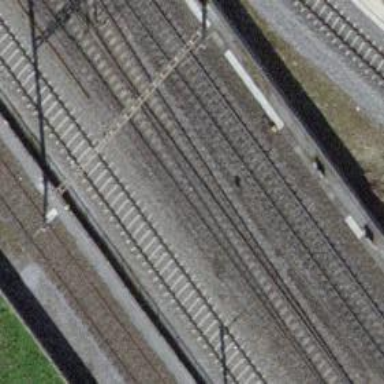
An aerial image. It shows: Single-track electrified railway siding with contact line.